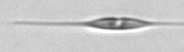
Label: Cylindrotheca